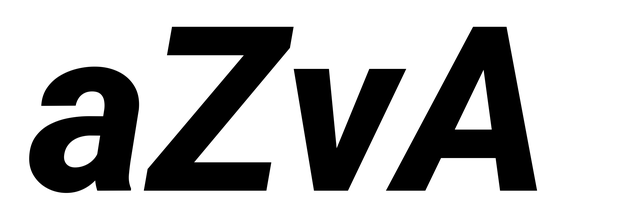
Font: Roboto-Italic_ExtraBold_Italic